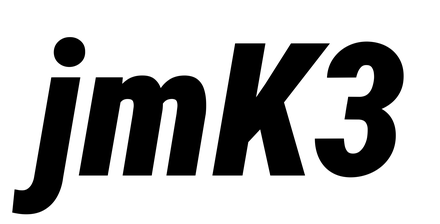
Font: Roboto-Italic_Condensed_Black_Italic